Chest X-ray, PA view. Patient: 58 years old, sex M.
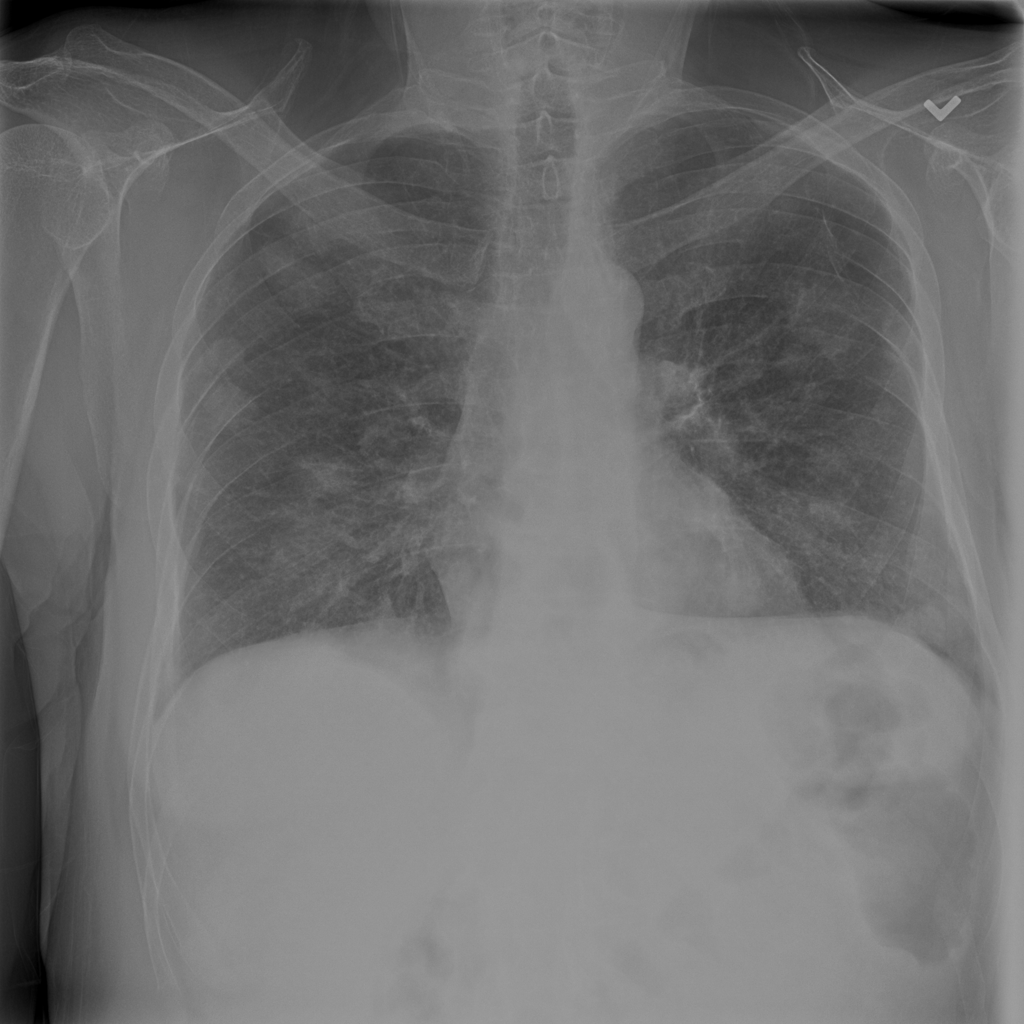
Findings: No Finding